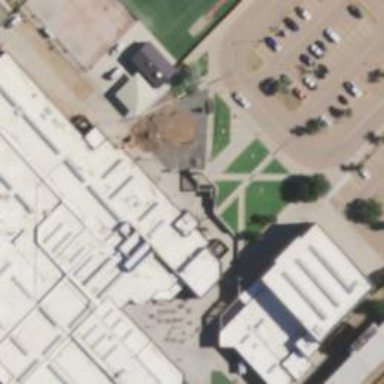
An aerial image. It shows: School building.